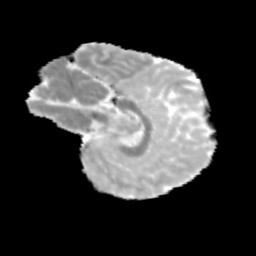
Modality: MD
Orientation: sagittal
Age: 10
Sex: male
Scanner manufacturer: siemens
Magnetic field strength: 3 T
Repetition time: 3.8 s
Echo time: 0.07 s